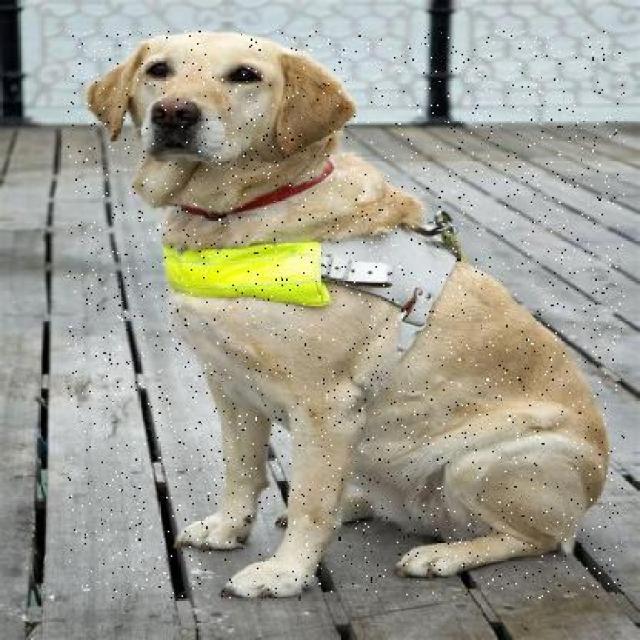
Healthy canine skin — no visible lesions, inflammation, or abnormalities. The skin and coat appear normal.